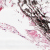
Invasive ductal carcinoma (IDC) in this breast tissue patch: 0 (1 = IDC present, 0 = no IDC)